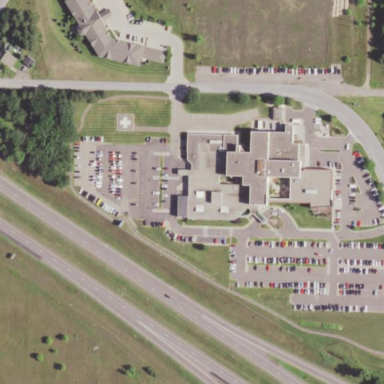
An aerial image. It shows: Healthcare facility identified as hospital.